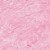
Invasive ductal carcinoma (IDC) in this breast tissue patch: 0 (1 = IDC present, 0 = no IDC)